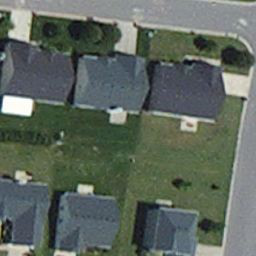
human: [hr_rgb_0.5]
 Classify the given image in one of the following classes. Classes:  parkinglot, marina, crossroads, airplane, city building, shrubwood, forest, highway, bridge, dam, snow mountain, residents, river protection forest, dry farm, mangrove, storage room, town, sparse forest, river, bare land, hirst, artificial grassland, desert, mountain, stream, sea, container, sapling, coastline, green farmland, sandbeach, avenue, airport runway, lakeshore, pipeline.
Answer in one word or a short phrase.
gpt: residents